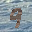
Label: 9